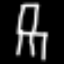
Label: chair